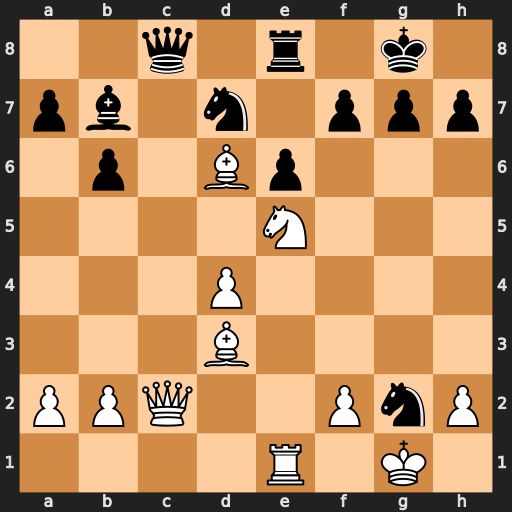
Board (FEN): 2q1r1k1/pb1n1ppp/1p1Bp3/4N3/3P4/3B4/PPQ2PnP/4R1K1
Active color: w
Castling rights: -
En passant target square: -
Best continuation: Bxh7+ Kh8 Nxf7#